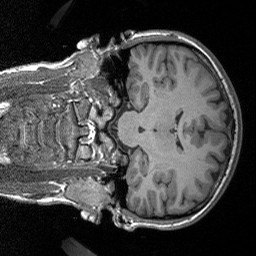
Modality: T1w
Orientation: coronal
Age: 22
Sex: female
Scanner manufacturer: siemens
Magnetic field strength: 3 T
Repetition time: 1.9 s
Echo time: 0.00227 s